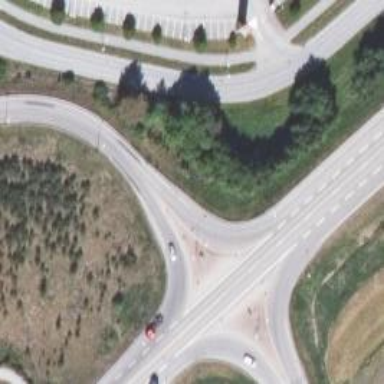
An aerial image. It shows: Trunk link highway with tertiary functional class.